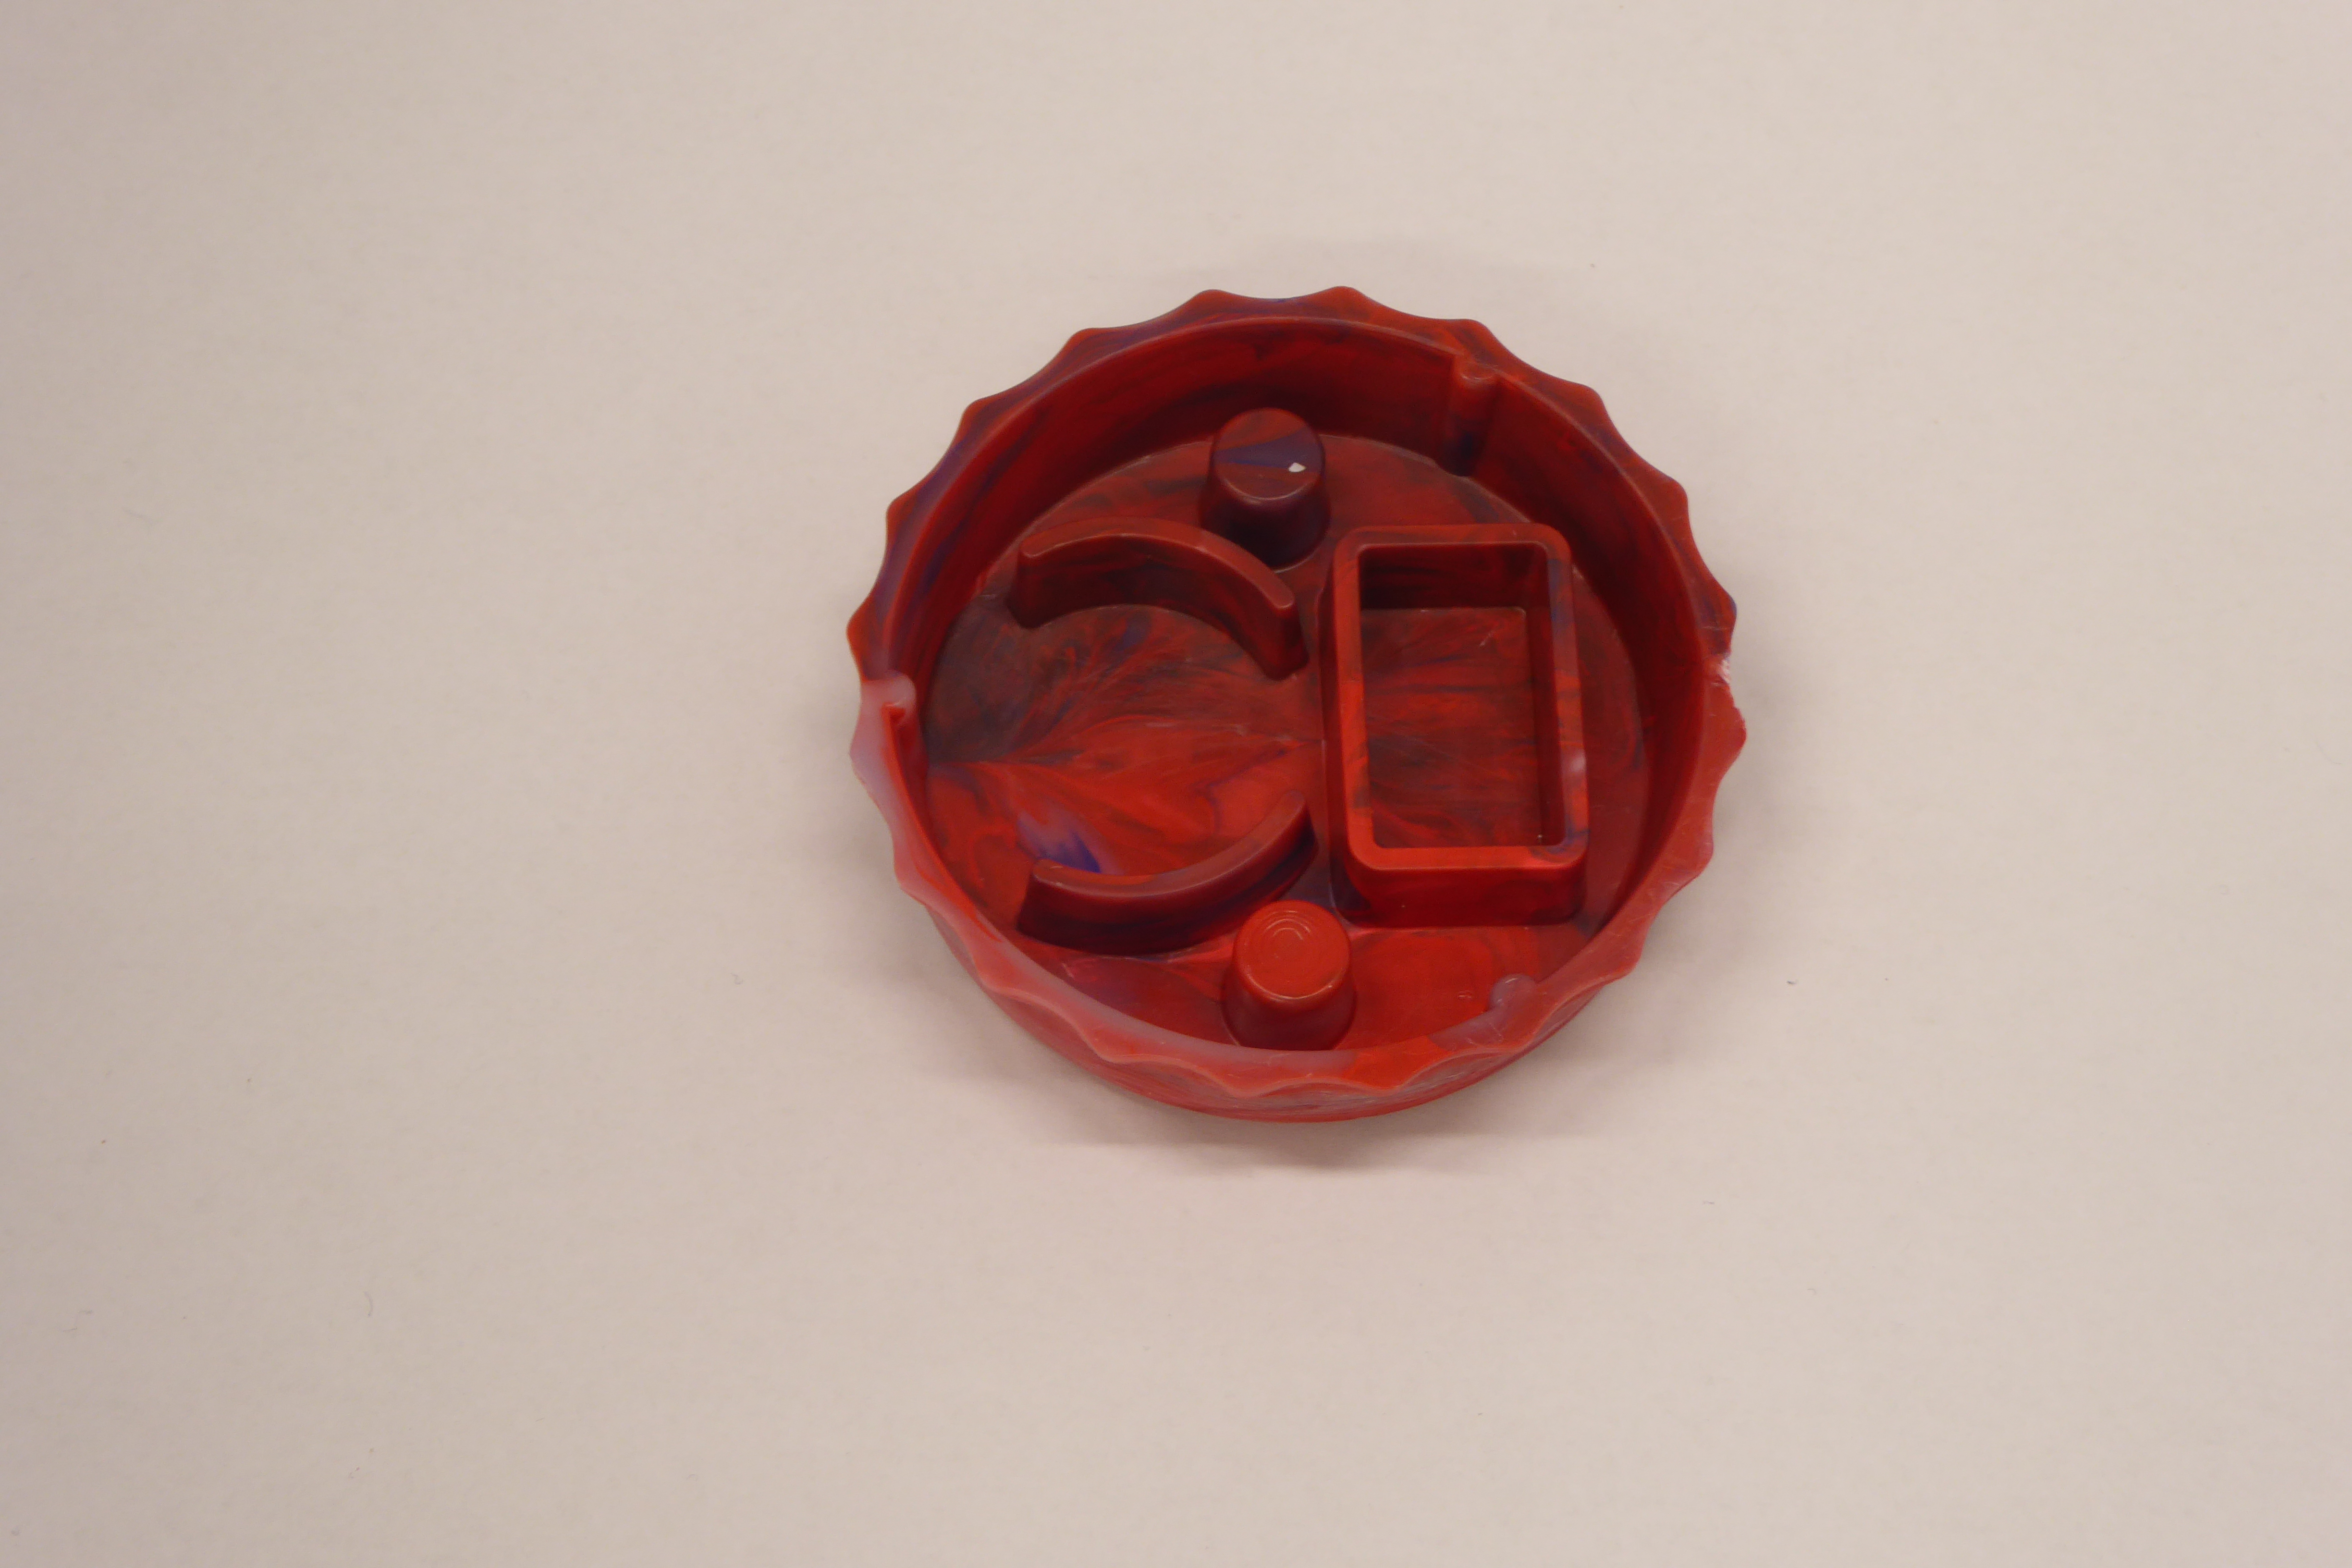
Label: Bottle Opener - Inlay